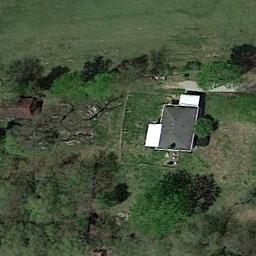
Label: sparse_residential